Question: i tried following code but he is showing progressive gif image src instead of original image shown in browser
'''
from bs4 import BeautifulSoup
from requests import get
url = "https://homeshopping.pk/categories/Mobile-Phones-Price-Pakistan?page=1&AjaxRequest=1"
response = get(url)
soup = BeautifulSoup(response.text, features="lxml")
div = soup.find_all('div', class_='innerp')
for division in div:
image = division.find('img', class_="img-responsive")["src"]
print(image)
'''
But this code shows following results

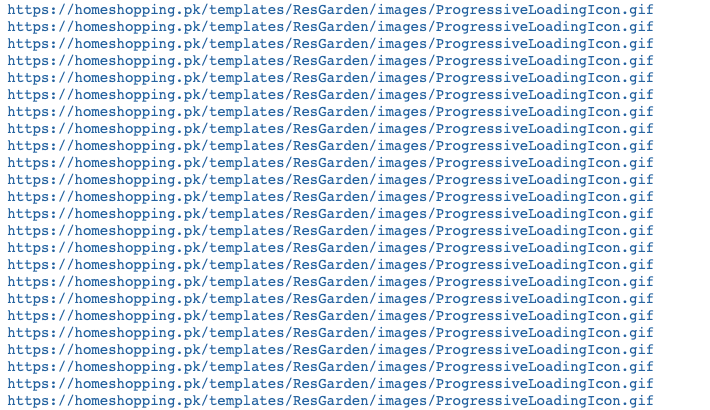
Answer: Instead of '['src']' attribute print 'data-src' to get the path of the image:
'''
from bs4 import BeautifulSoup
from requests import get
url = "https://homeshopping.pk/categories/Mobile-Phones-Price-Pakistan?page=1&AjaxRequest=1"
response = get(url)
soup = BeautifulSoup(response.text, features="lxml")
div = soup.find_all('div', class_='innerp')
for division in div:
image = division.select_one('img.img-responsive')['data-src']
print(image)
'''
Prints:
'''
https://cdn.homeshopping.pk/product_images/e/629/iphone-xs-max-pakistan__77506_thumb.jpg
https://cdn.homeshopping.pk/product_images/u/724/Apple_iPhone_XS_Max_%284G__256GB_Gold%29__86582_thumb.jpg
https://cdn.homeshopping.pk/product_images/q/375/1__58638_thumb.jpg
https://cdn.homeshopping.pk/product_images/m/071/iphone11-black-select-2019__99988_thumb.png
https://cdn.homeshopping.pk/product_images/c/923/note10_256gb-black_-minn__51011_thumb.jpg
https://cdn.homeshopping.pk/product_images/k/303/iphone-11-pro-max-space-pakistan__86401_thumb.png
https://cdn.homeshopping.pk/product_images/o/722/samsung-galaxy-a71-a715-128gb-dual-sim-blue__62457_thumb.jpg
https://cdn.homeshopping.pk/product_images/y/370/71G1FCIP1EL._SL1500___25143_thumb.jpg
https://cdn.homeshopping.pk/product_images/g/906/vivo-s1-128gb-skyline-blue-4gb-ram-__95991_thumb.jpg
https://cdn.homeshopping.pk/product_images/w/375/samsung-galaxy-a31-a315-4gb-128gb-dual-sim-blue__12319_thumb.jpg
https://cdn.homeshopping.pk/product_images/s/729/Samsung-Galaxy-A51-600x600__14872_thumb.jpg
https://cdn.homeshopping.pk/product_images/n/179/itel-A25-1-2__18679_thumb.jpg
https://cdn.homeshopping.pk/product_images/a/940/Infinix-Hot-8-a__91944_thumb.png
https://cdn.homeshopping.pk/product_images/g/488/Realme-6-Comet-Blue-1__03862_thumb.jpg
https://cdn.homeshopping.pk/product_images/k/364/Vivo-Y11__28500_thumb.jpg
https://cdn.homeshopping.pk/product_images/j/460/samsung-galaxy-fold-5g-2__57605_zoom__77077_thumb.jpg
https://cdn.homeshopping.pk/product_images/c/950/Apple_iPhone_7_Plus_%2832GB__Gold%29_Without_Facetime_1_Year_Official_Warranty__33040_thumb.jpg
https://cdn.homeshopping.pk/product_images/x/022/61vlByKsTSL._AC_SX679___91001_thumb.jpg
https://cdn.homeshopping.pk/product_images/e/023/images__40621_thumb.jpg
https://cdn.homeshopping.pk/product_images/i/979/s10-plus-black-hd-1__91254_thumb.jpg
https://cdn.homeshopping.pk/product_images/n/574/135743-v1-tecno-spark-go-mobile-phone-large-1__54522_thumb.jpg
https://cdn.homeshopping.pk/product_images/k/518/61vlByKsTSL._AC_SX679___72377_thumb.jpg
https://cdn.homeshopping.pk/product_images/a/035/37e49fd768e1cdce2b2b0bc7a3f8baa4__11345_thumb.png
https://cdn.homeshopping.pk/product_images/b/952/InfinixSmart4-b__55934_thumb.jpg
'''